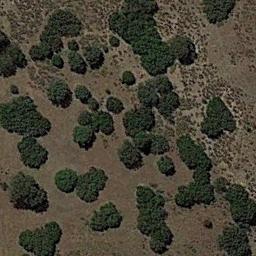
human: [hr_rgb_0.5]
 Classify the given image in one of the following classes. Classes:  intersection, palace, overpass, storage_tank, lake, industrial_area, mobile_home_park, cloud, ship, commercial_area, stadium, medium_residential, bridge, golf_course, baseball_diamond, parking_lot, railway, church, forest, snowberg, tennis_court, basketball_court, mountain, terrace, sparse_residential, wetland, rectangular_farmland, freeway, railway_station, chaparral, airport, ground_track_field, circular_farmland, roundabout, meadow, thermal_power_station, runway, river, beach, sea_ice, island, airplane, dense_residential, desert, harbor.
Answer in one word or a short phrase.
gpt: chaparral